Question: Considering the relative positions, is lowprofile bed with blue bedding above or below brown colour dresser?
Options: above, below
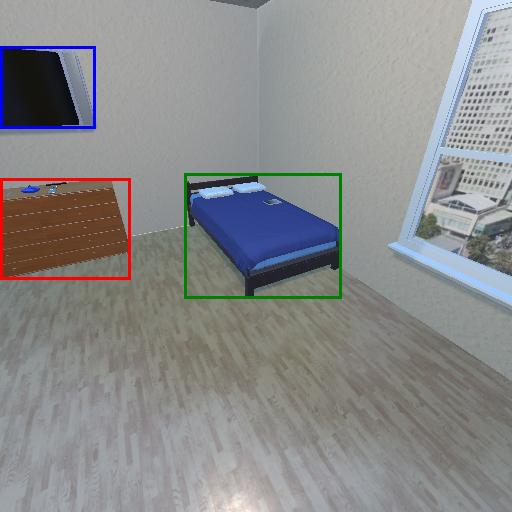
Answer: above